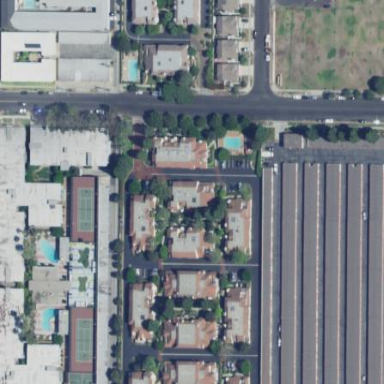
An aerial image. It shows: Residential area consisting of townhomes.